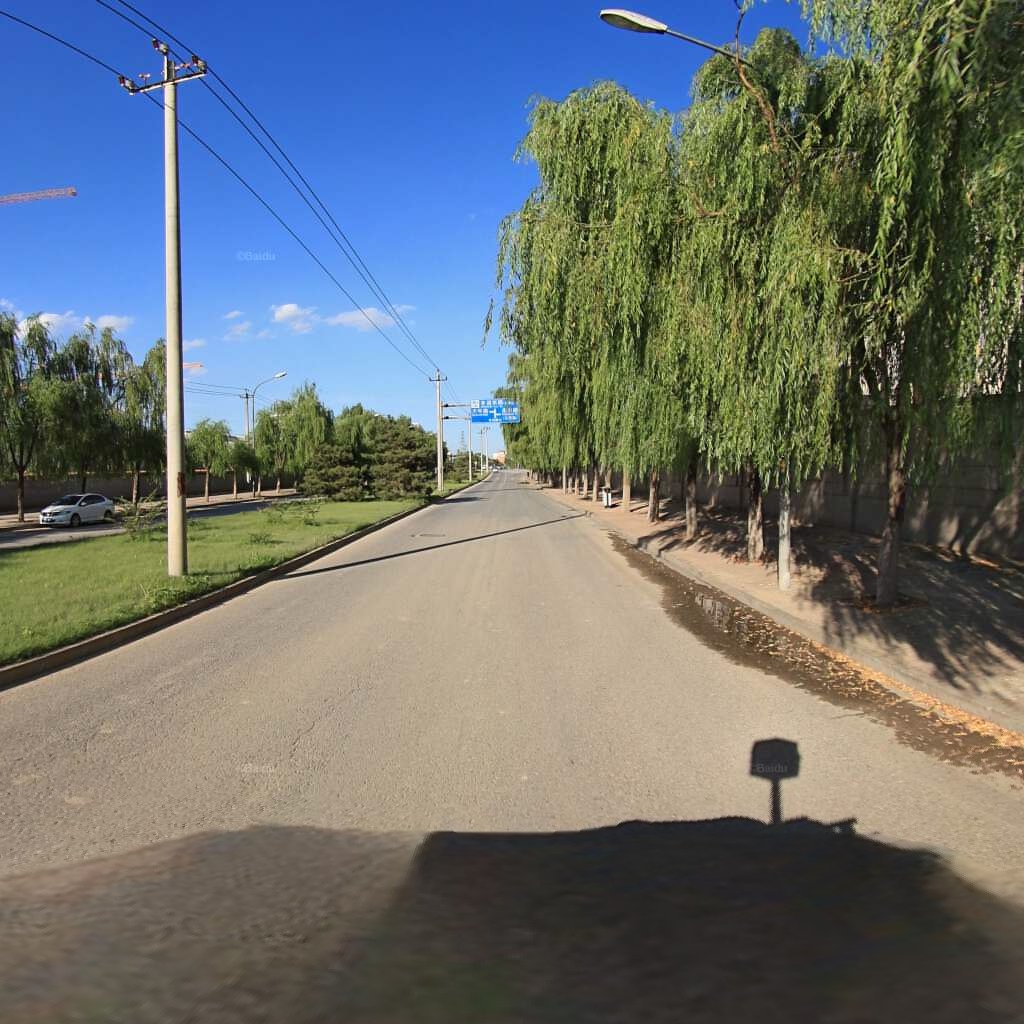
Region: Haidian
Road damage annotations: longitudinal crack